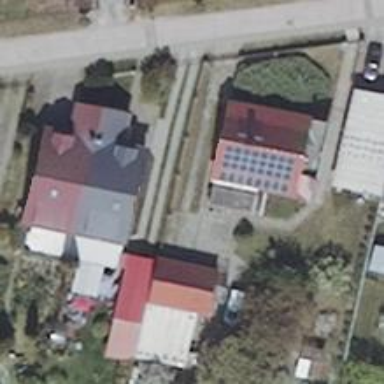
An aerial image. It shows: Solar photovoltaic panel generator producing electricity in small installation.